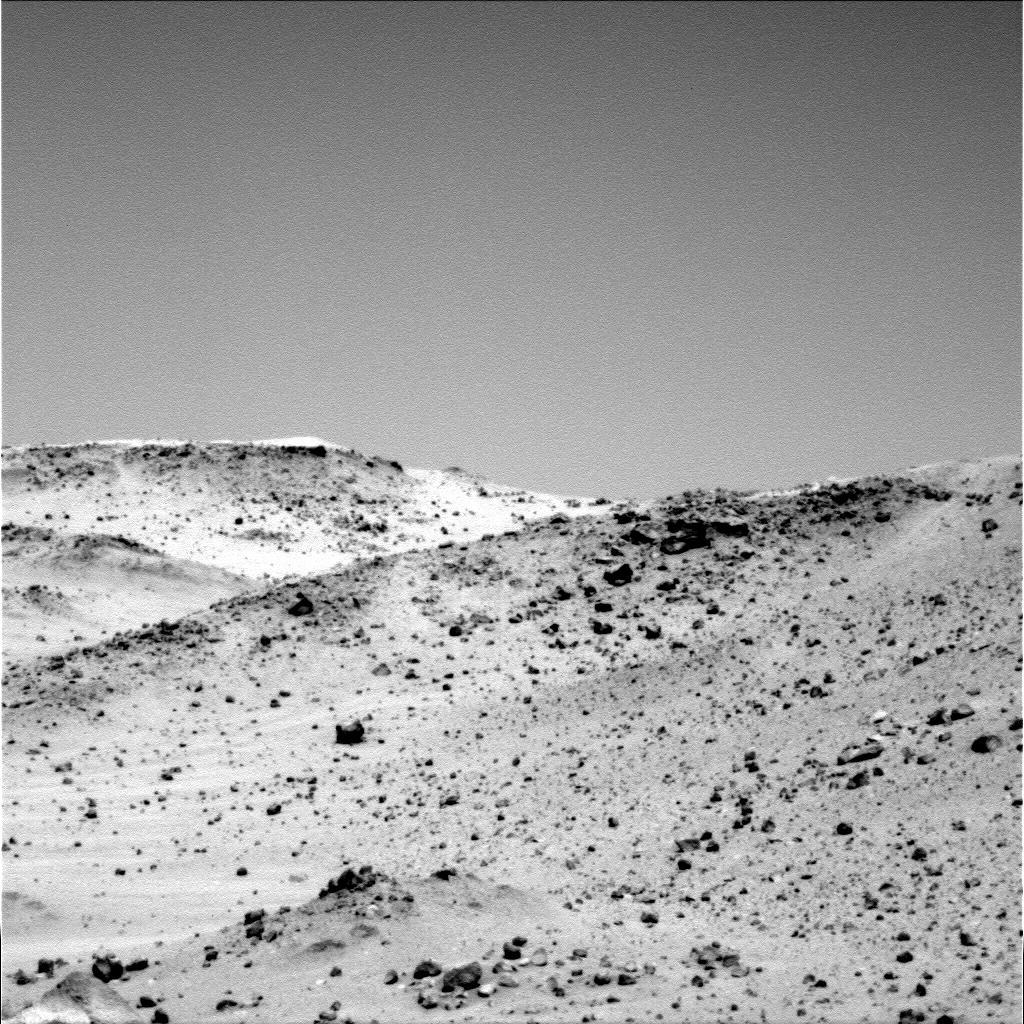
Terrain classes present: Gravel / Sand / Soil, Rock, Sky / Distant Mountains